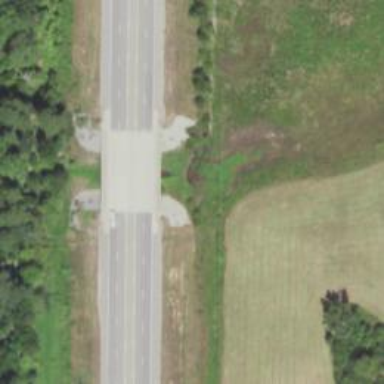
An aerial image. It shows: Beam bridge on trunk highway.